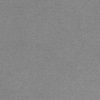
Label: dusty